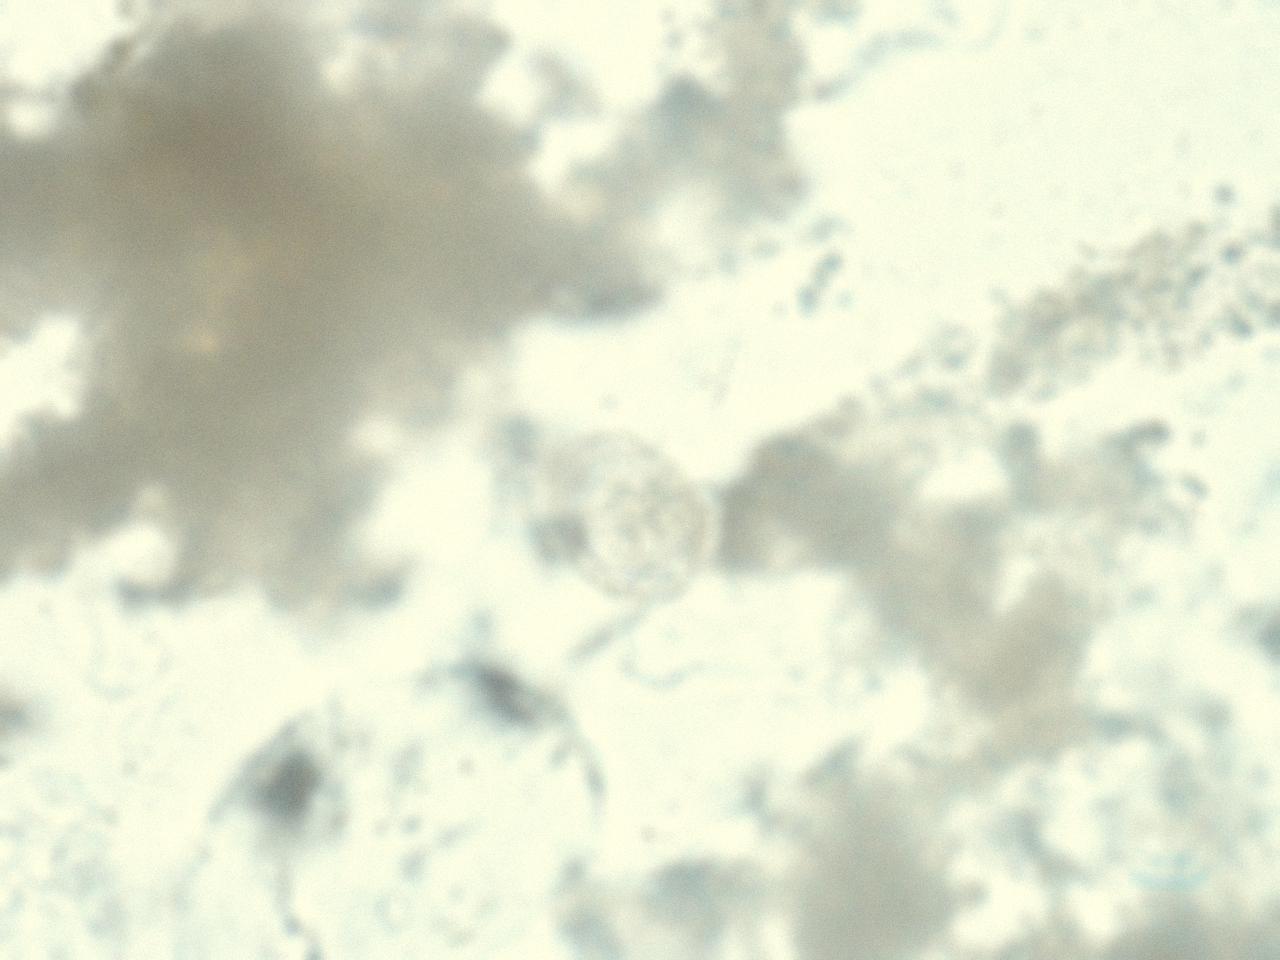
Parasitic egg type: Hymenolepis nana